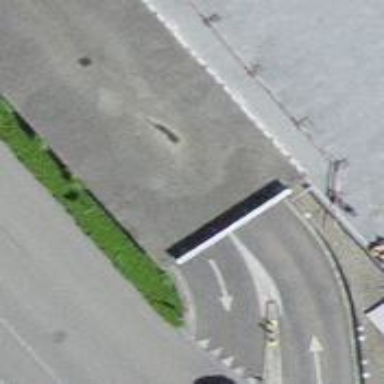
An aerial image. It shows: Parking entrance.